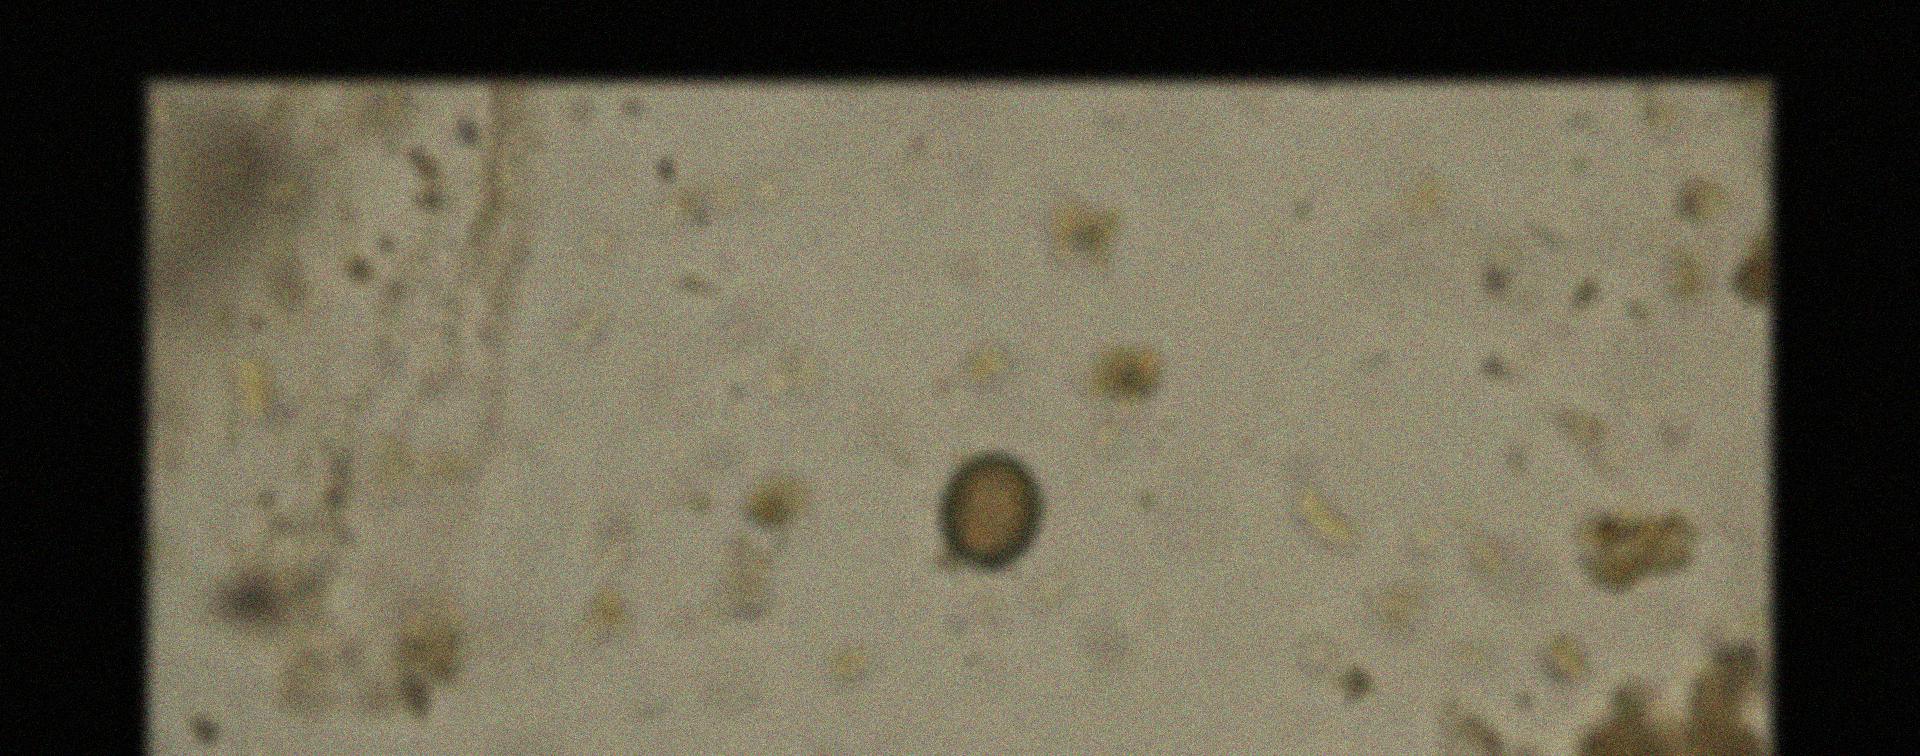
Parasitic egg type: Taenia spp. egg